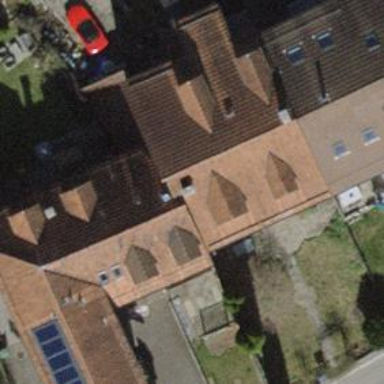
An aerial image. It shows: Building with tile roof.